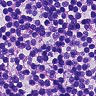
Metastatic tissue present: no